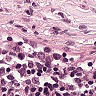
Metastatic tissue present: no